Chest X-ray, AP view. Patient: 75 years old, sex F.
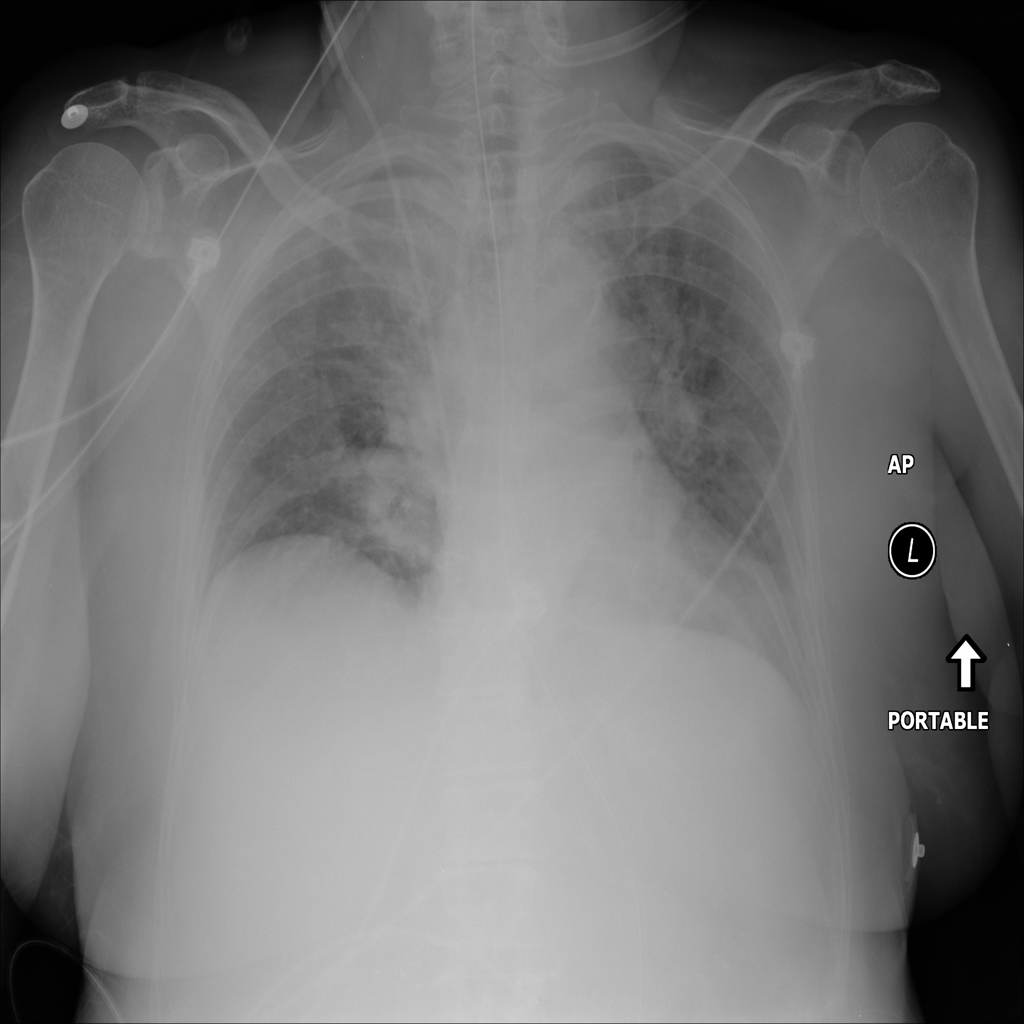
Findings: Infiltration